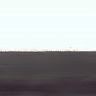
Metastatic tissue present: no